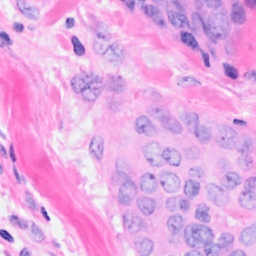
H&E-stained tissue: Breast